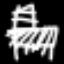
Label: chair